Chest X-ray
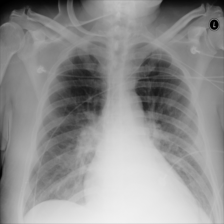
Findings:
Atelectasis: negative
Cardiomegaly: negative
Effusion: negative
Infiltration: negative
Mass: negative
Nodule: negative
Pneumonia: negative
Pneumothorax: negative
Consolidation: negative
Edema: negative
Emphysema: negative
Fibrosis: negative
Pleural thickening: negative
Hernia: negative